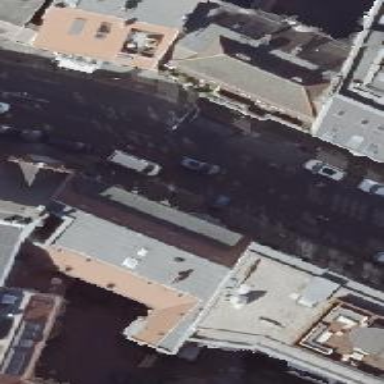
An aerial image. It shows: There is no parking sign in the parking lane.